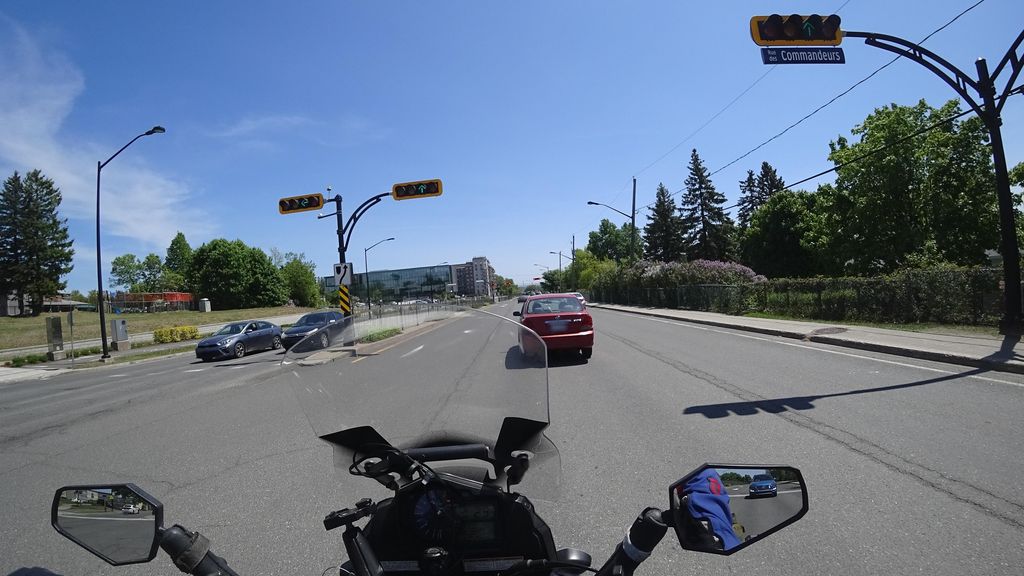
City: quebec_city